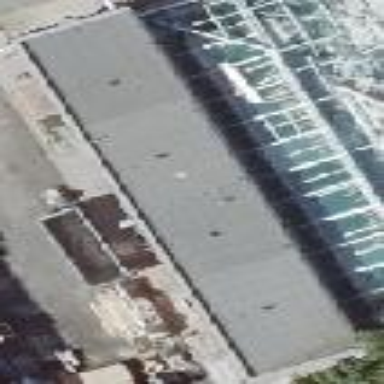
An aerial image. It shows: Commercial building.